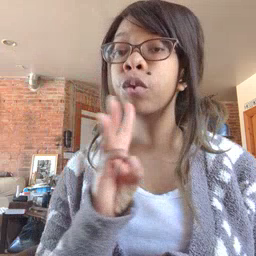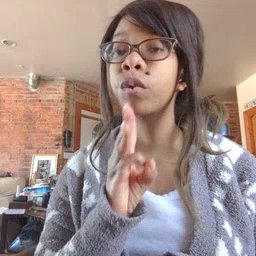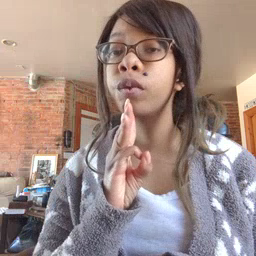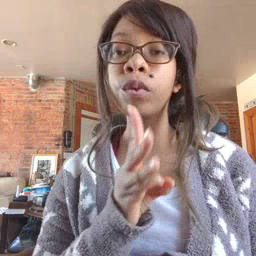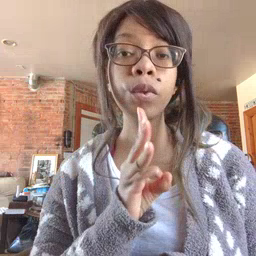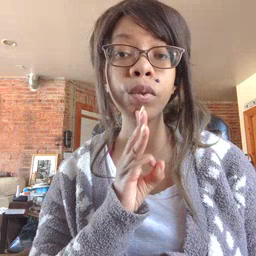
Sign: water